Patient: sex M, age 46
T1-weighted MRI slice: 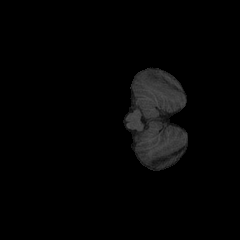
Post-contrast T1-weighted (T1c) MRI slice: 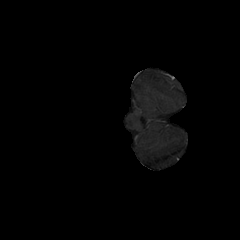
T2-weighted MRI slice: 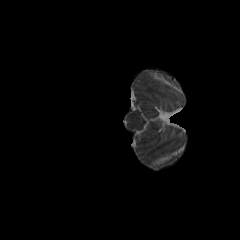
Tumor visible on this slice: no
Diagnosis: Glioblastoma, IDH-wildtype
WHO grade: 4